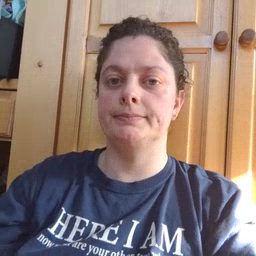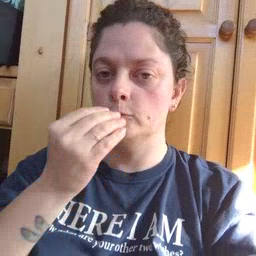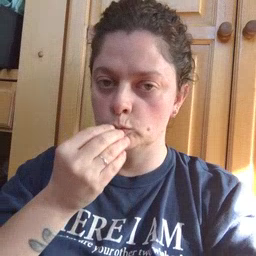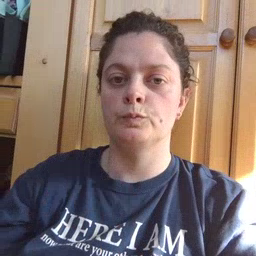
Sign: food